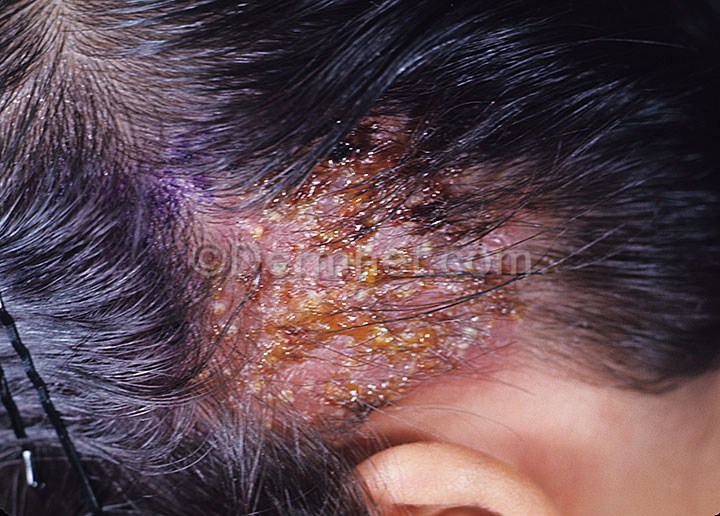
Disease: Tinea Ringworm Candidiasis and other Fungal Infections